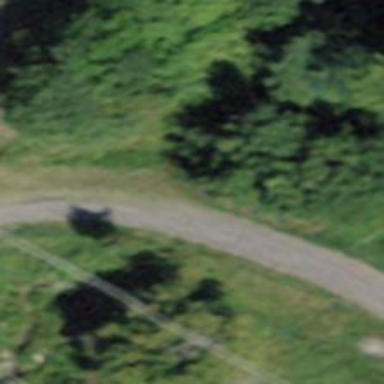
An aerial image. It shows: Track road on bridge with grade 1 track type.